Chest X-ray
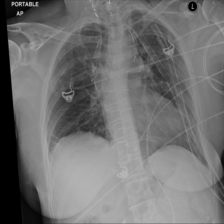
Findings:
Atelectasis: negative
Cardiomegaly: negative
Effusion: negative
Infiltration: negative
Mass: negative
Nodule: negative
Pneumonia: negative
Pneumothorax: negative
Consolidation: negative
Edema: negative
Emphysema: negative
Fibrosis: negative
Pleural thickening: negative
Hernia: negative